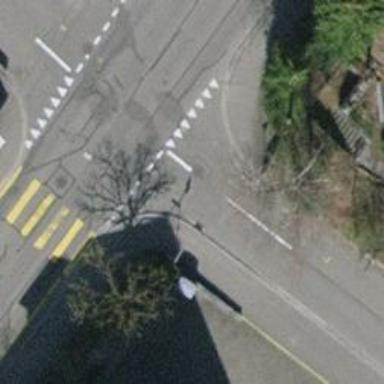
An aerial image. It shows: Unmarked road crossing.